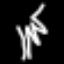
Label: palm tree